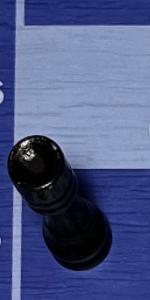
Label: Rook_Black